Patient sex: F
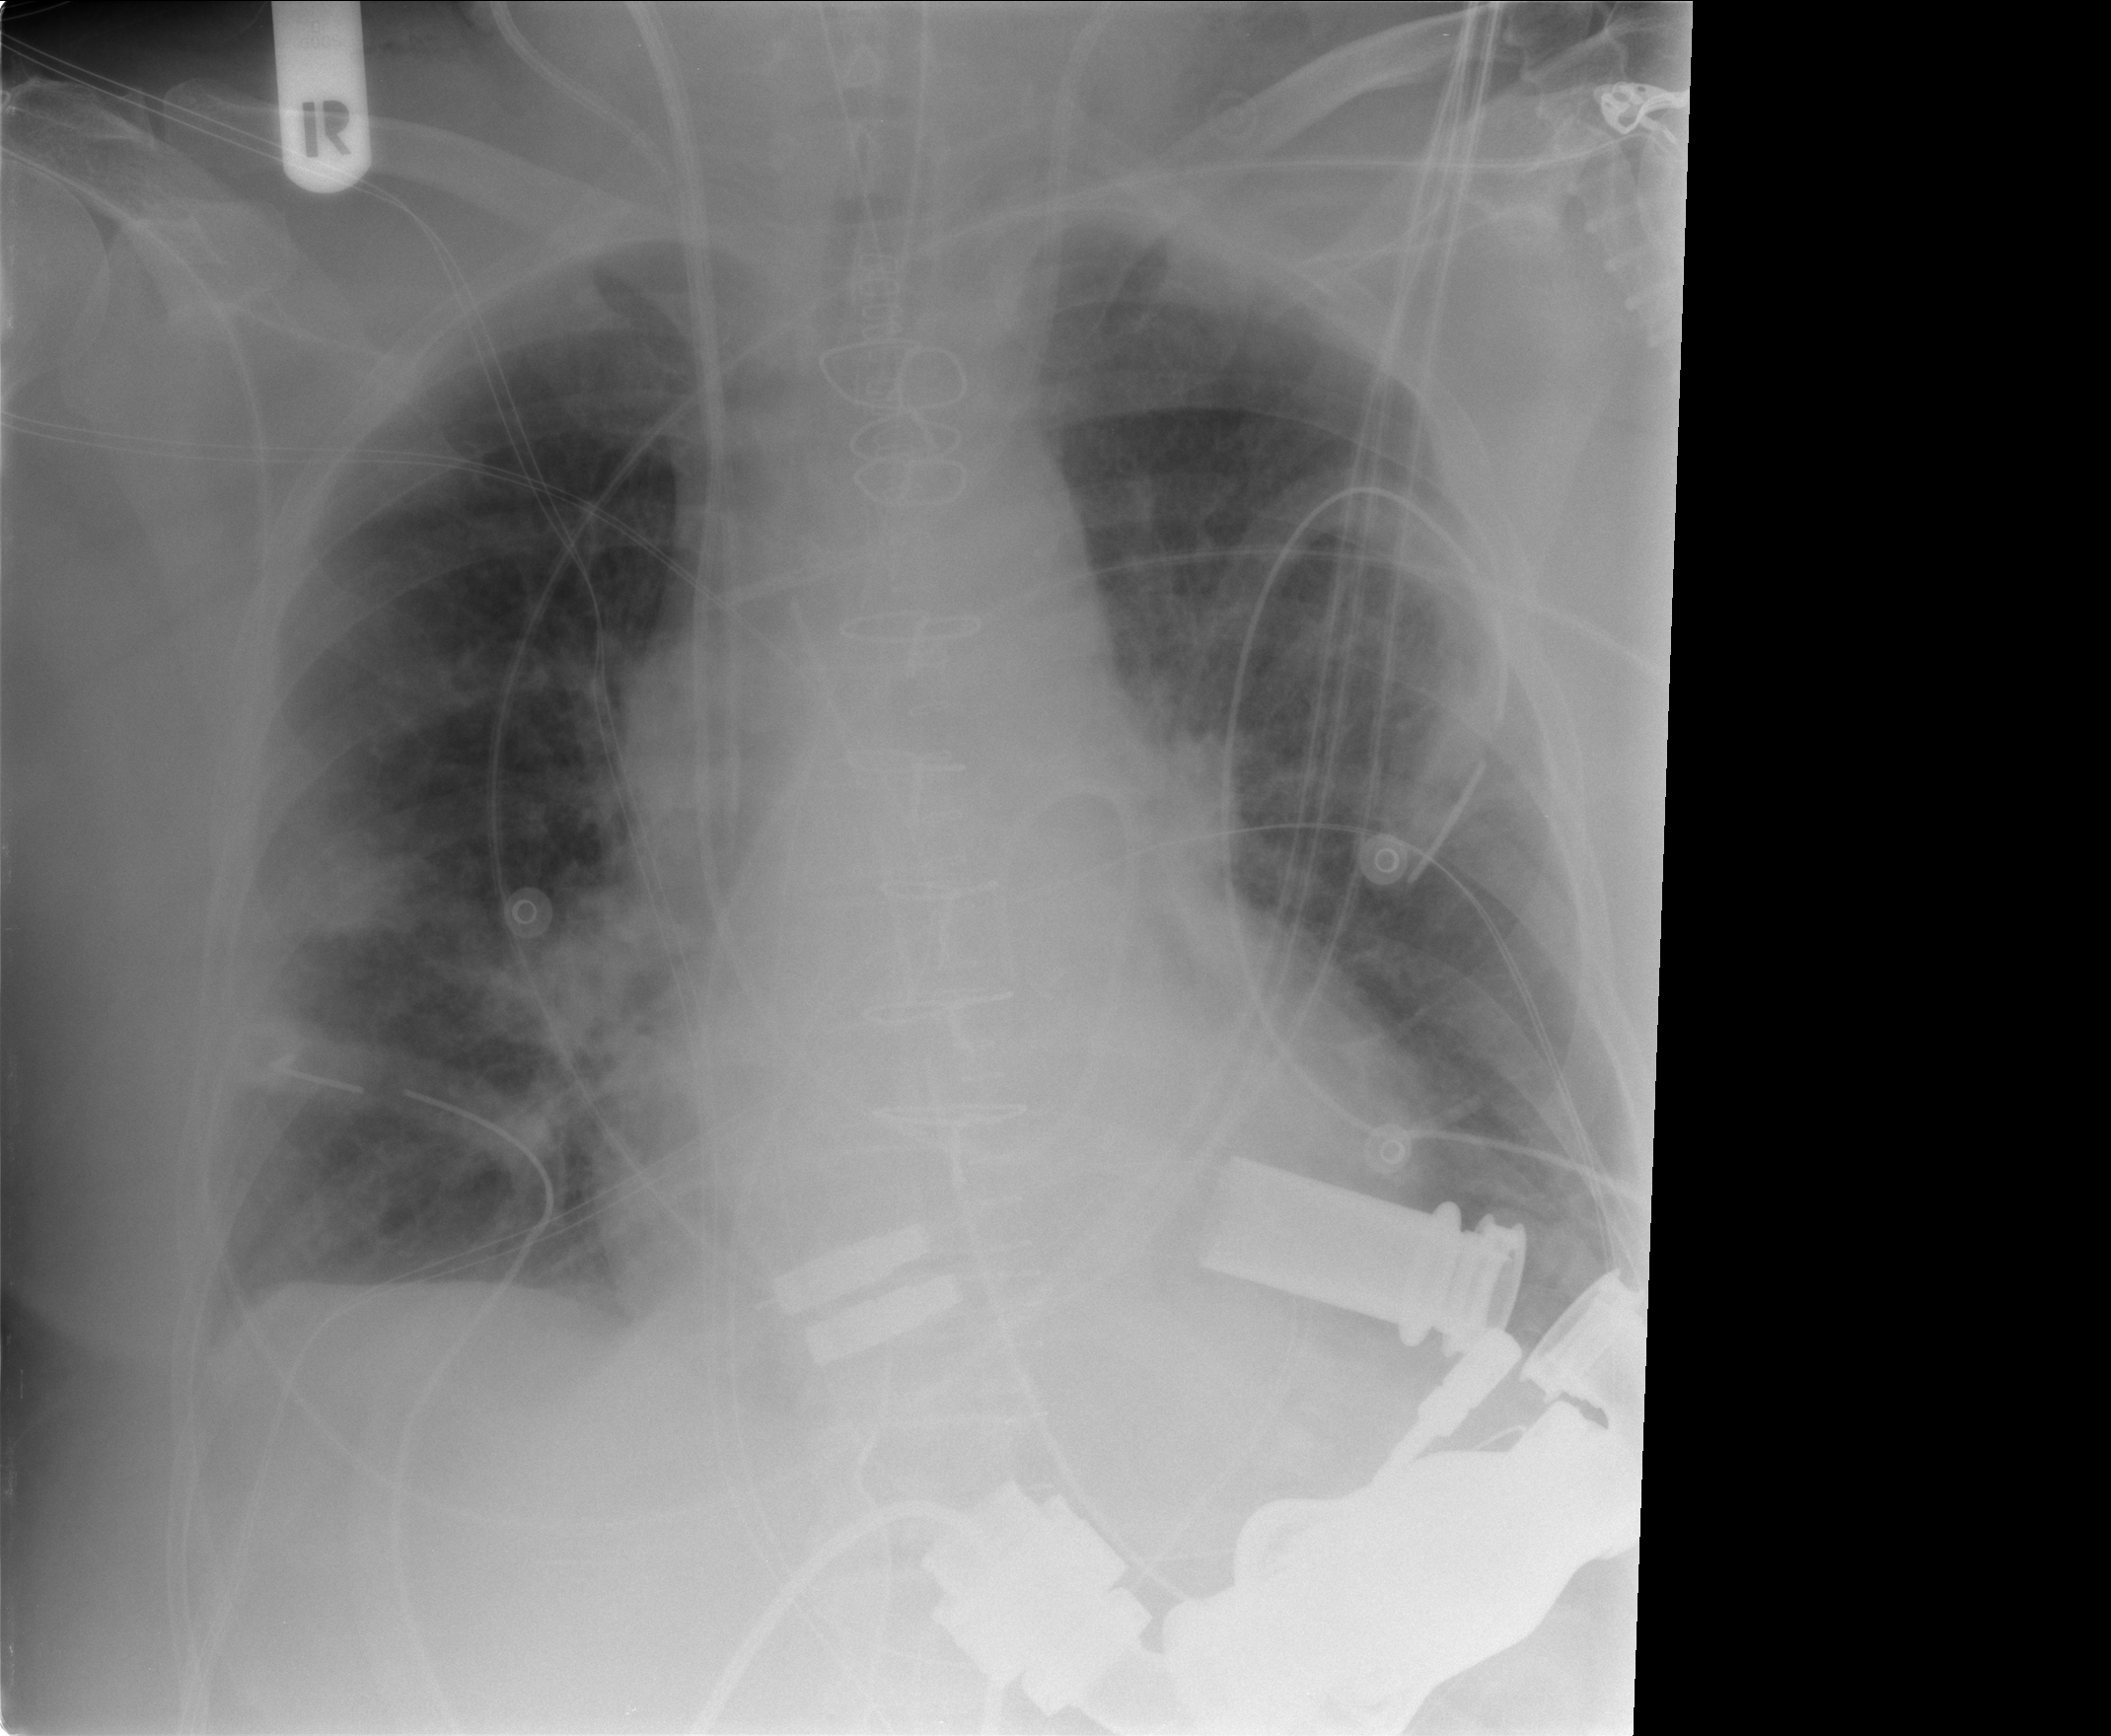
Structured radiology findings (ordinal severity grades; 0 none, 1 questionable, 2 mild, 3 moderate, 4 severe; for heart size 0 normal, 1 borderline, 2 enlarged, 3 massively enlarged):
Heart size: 2
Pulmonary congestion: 2
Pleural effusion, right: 0
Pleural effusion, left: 0
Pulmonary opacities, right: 2
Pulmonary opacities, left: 2
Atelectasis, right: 2
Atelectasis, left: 2